Interaction volume radius: 5 \u00c5
Interaction volume height: 30 \u00c5
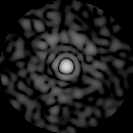
Disorder parameter: 0.8353